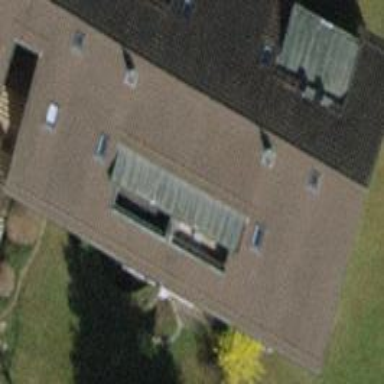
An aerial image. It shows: Building with pitched roof.